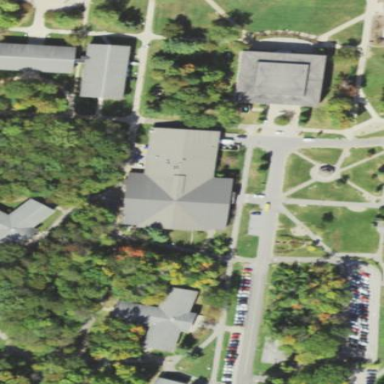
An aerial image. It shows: View of university building.